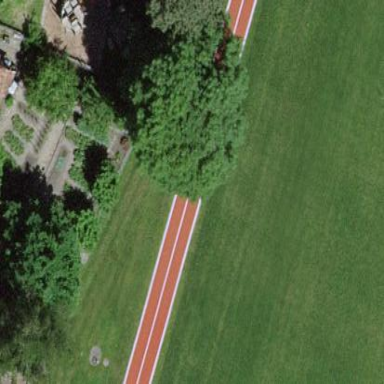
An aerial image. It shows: Tartan pitch used for leisure activities.